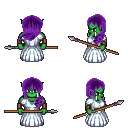
a pixel art fantasy rpg character, male body template, orc, green skin, underdress, magenta pants, purple left-swept hairstyle, leather bracers, spear, four views (front, back, left, right), 2x2 character sprite sheet, small pixel art, hard edges, no anti-aliasing